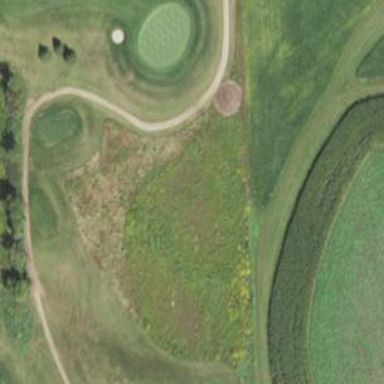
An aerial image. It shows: Rough grassy area used for golf.